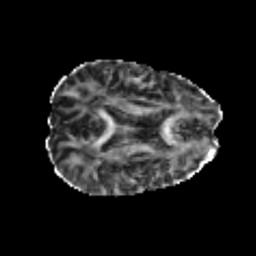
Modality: FA
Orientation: axial
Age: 20
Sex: male
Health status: healthy
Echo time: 0.074 s